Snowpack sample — Buffalo Mountain, Silverthorne, Colorado, USA (2/22/26, 2:02 PM MST)
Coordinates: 39.622, -106.113
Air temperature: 33 °F
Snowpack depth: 63 cm
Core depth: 30 cm
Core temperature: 26.6 °F
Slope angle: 11°, slope face: 116°
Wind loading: low
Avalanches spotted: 0
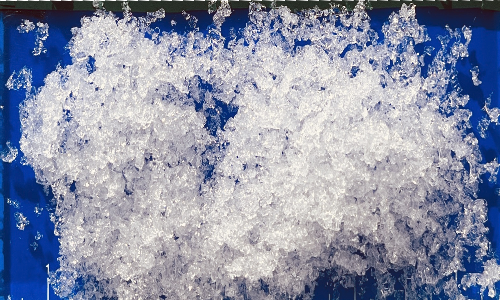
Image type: core
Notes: In a firebreak similar to site 1, minimal wind loading with no spotted avalanches (not many faces in view though)